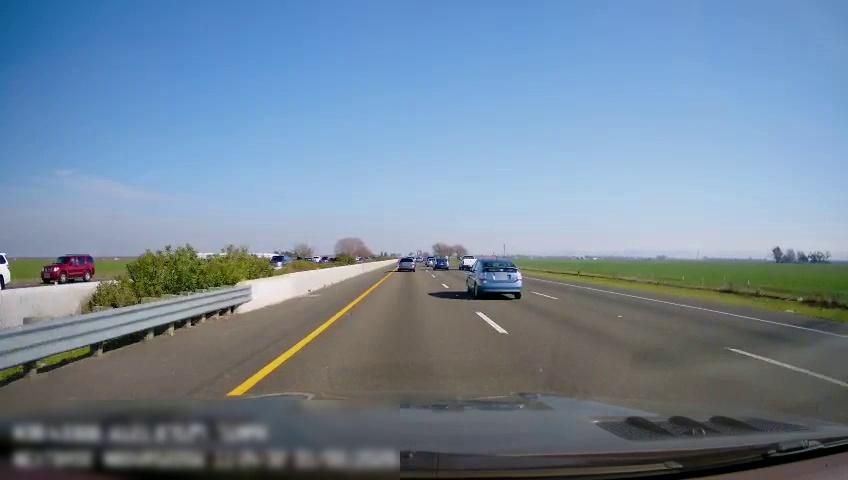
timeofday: Day
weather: Sunny
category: Drivable Space
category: Vehicles | Car
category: Vehicles | SUV
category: Vehicles | SUV
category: Vehicles | SUV
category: Vehicles | SUV
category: Vehicles | Truck
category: Vehicles | Car
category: Lanes | Current Lane
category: Lanes | Current Lane
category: Lanes | Alternate Lane
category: Lanes | Alternate Lane